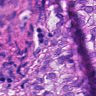
Metastatic tissue present: yes